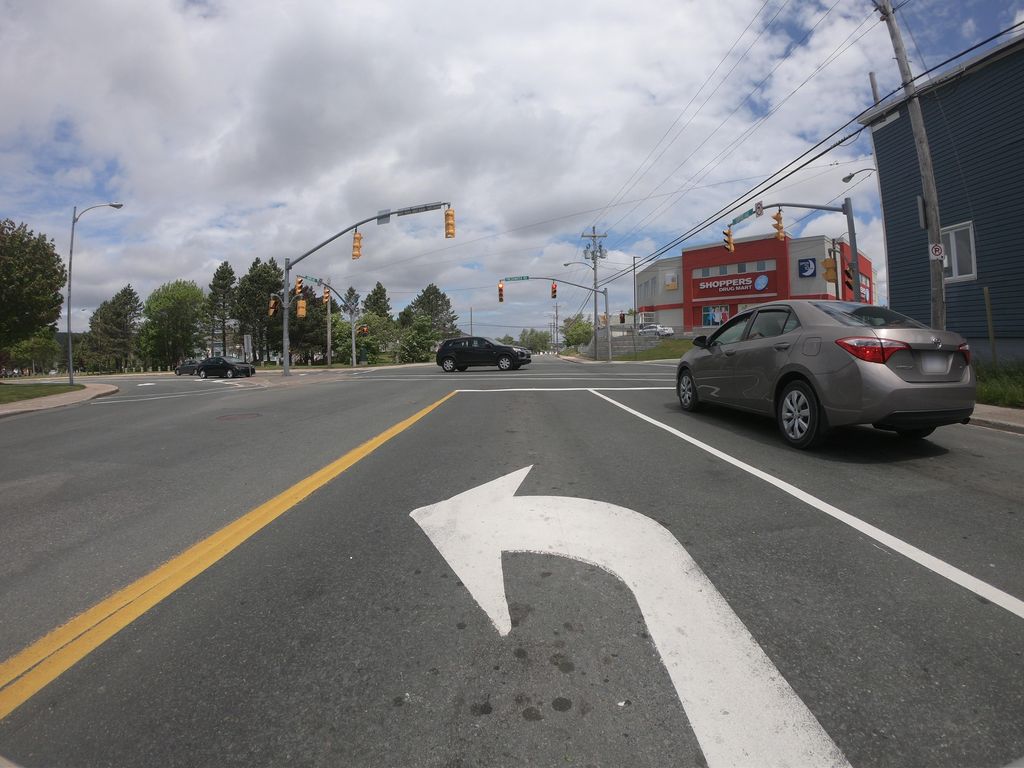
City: st_johns